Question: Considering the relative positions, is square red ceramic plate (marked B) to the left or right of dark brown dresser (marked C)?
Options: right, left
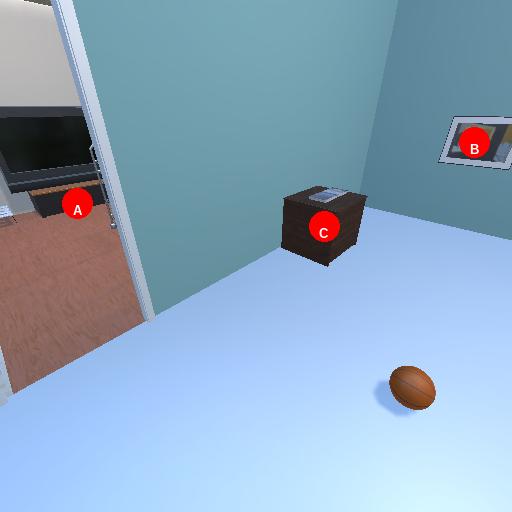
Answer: right